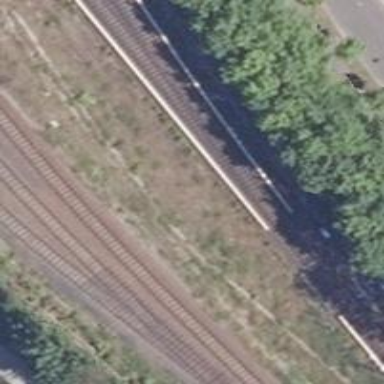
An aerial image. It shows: Railway switch.